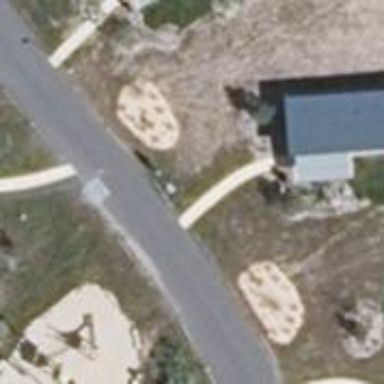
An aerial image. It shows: Concrete footway.